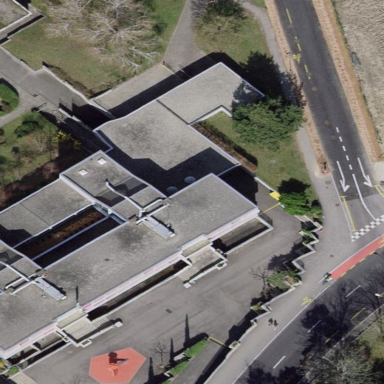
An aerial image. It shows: View of roof of building.